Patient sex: F
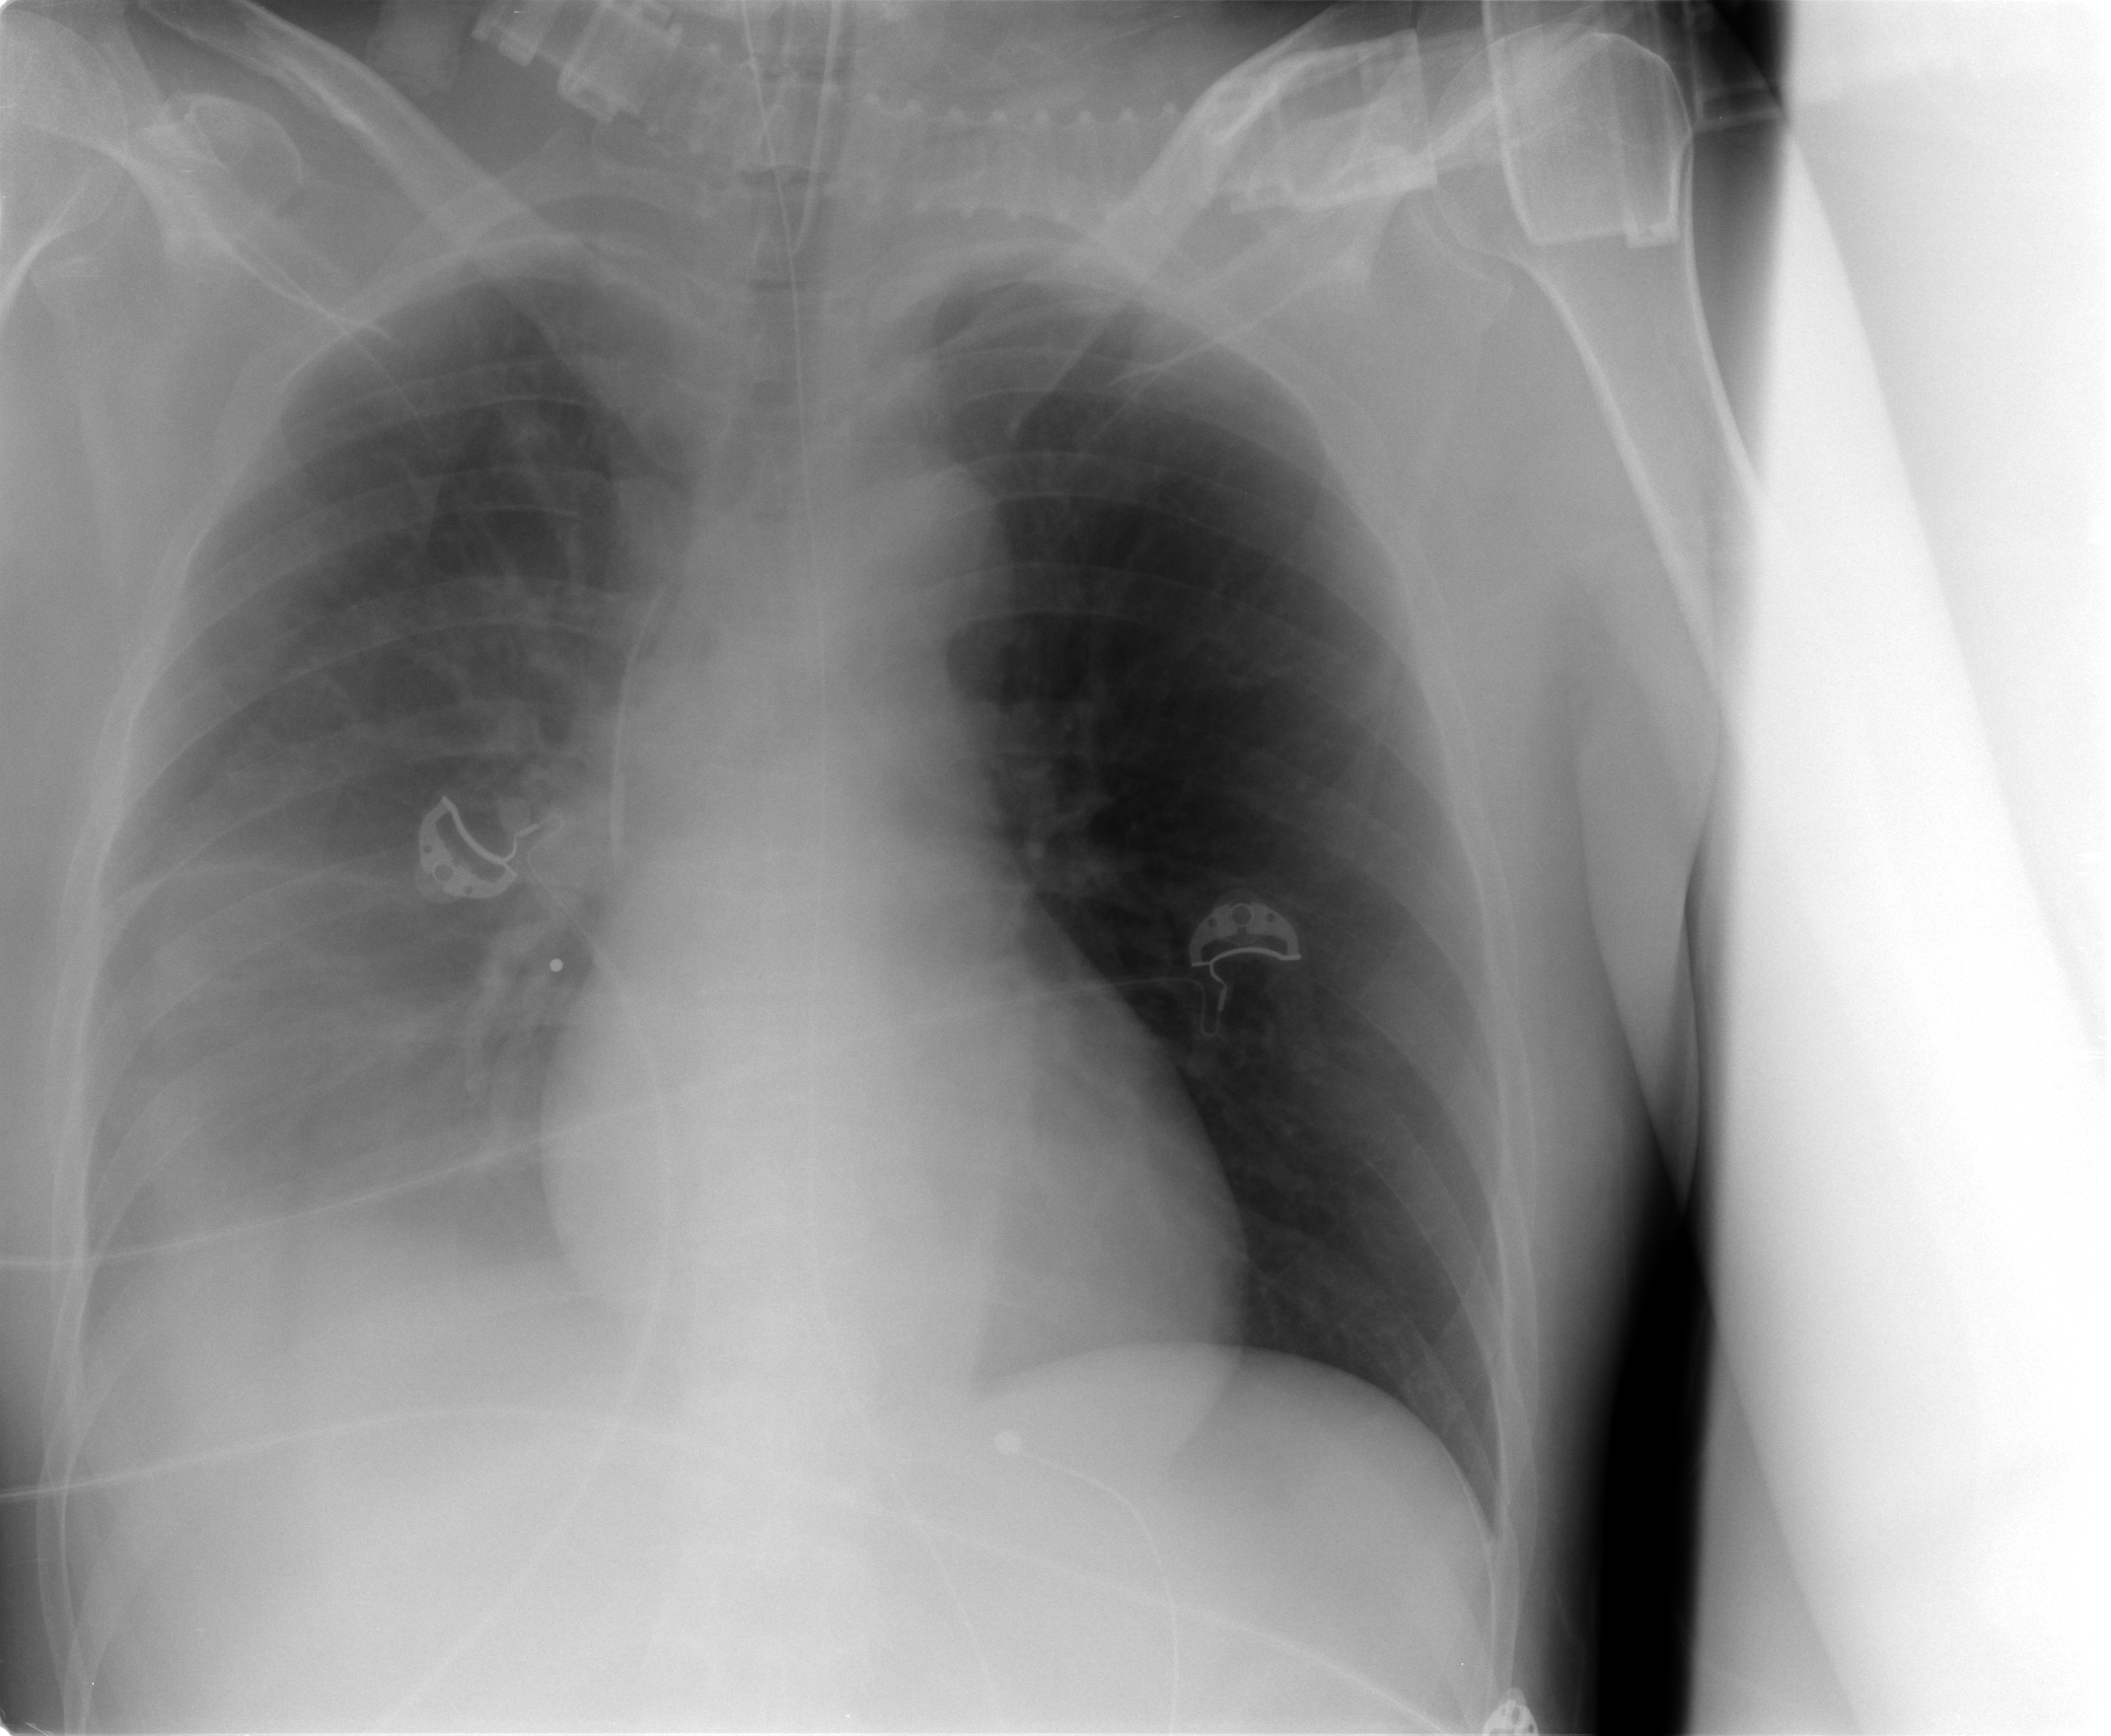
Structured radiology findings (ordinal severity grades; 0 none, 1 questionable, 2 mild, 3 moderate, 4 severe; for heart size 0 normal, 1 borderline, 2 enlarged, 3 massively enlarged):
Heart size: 0
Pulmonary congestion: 0
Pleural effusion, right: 3
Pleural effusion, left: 0
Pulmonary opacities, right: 0
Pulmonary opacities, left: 0
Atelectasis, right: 3
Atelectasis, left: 0